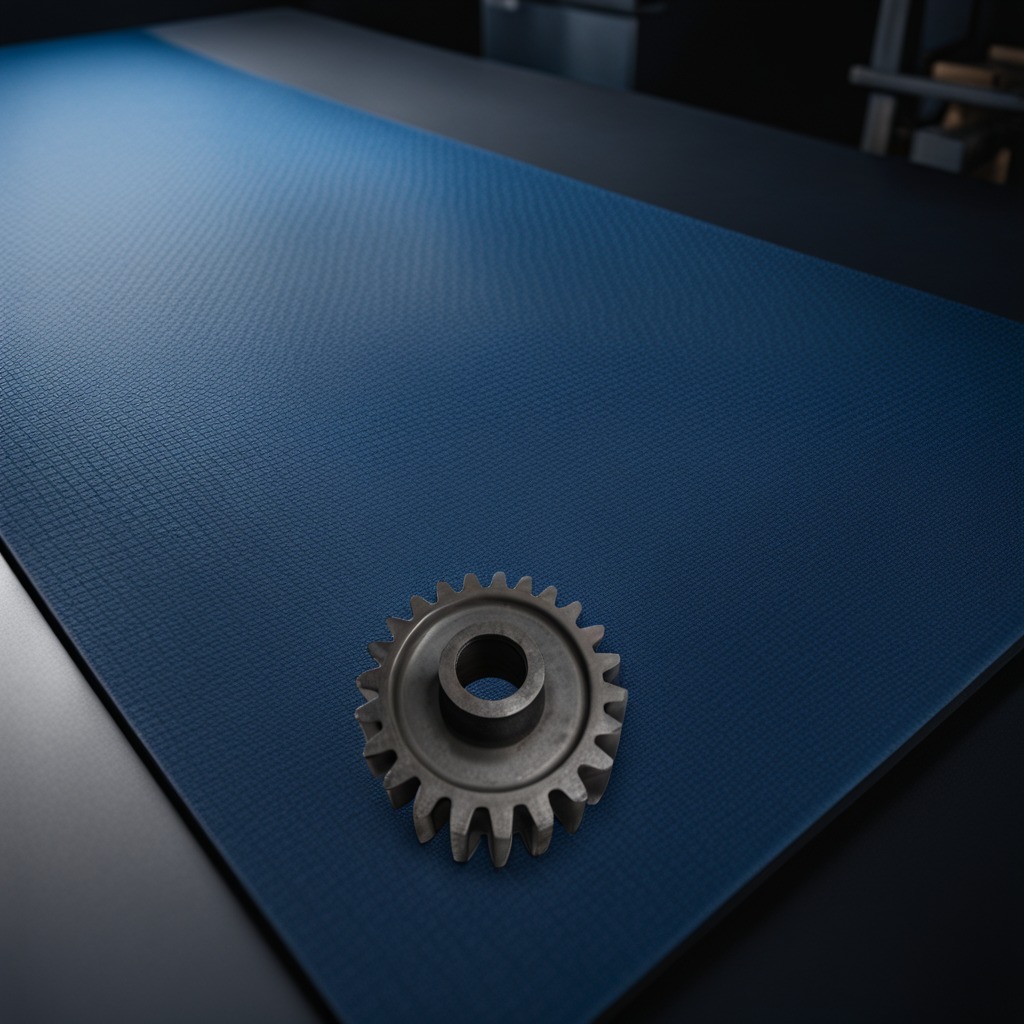
A steel gear with teeth is lying on the clean granite tabletop.